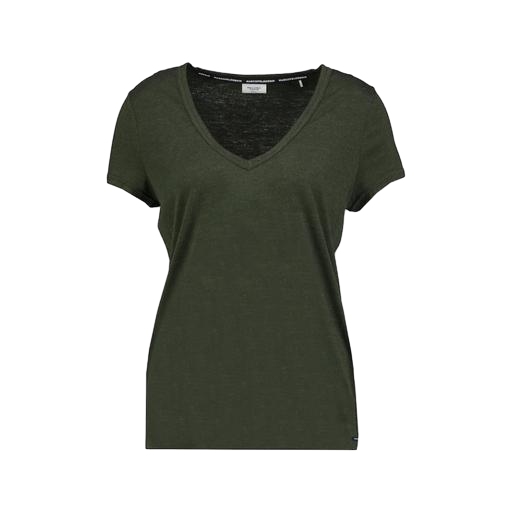
green women's slub jersey t-shirt, slub v-neck tee, v neck t-shirt slub, white background